Question: I have a huge data file in long format-parts of it supplied below. Each ID can have several rows, where status is the final status. However I need to do the analysis with time varying covariates and hence need to create two new time variables and update the status variable. I've been struggling with this for some time now and I cannot figure out how to do this efficiently as there can be as many as four rows per ID. The time varying variable is 'NUM.AFTER.DIAG'. If 'NUM.AFTER.DIAG==0' then it is easy, where 'time1=0' and 'time2=STATUSDATE'. However when 'NUM.AFTER.DIAG==1' then I need to make a new row where 'time1=0', 'time2=DOB-DATE.DIAG' and 'NUM.AFTER.DIAG=0' and also make sure 'STATUS="B"'. The second row would then be 'time1=time2' from the previous row and 'time2=STATUSDATE-DATE.DIAG-time1' from this row. Equally if there are more rows then the different rows needs to be subtracted from each other. Also if NUM.AFTER.DIAG==0 but there are multiple rows then all extra rows can be deleted.
Any ideas for an efficient solution to this?
I've looked at john Fox unfold command, but it assumes that all the intervals are in wide format to begin with.
Edit: The table as requested. As for the censor variable: "D"=event (death)

'''
structure(list(ID = c(187L, 258L, 265L, 278L, 281L, 281L, 283L,
283L, 284L, 291L, 292L, 292L, 297L, 299L, 305L, 305L, 311L, 311L,
319L, 319L, 319L, 322L, 322L, 329L, 329L, 333L, 333L, 333L, 334L,
334L), STATUS = c("D", "B", "B", "B", "B", "B", "D", "D", "B",
"B", "B", "B", "D", "D", "D", "D", "B", "B", "B", "B", "B", "D",
"D", "B", "B", "D", "D", "D", "D", "D"), STATUSDATE = structure(c(11153,
15034, 15034, 15034, 15034, 15034, 5005, 5005, 15034, 15034,
15034, 15034, 6374, 5005, 7562, 7562, 15034, 15034, 15034, 15034,
15034, 7743, 7743, 15034, 15034, 4670, 4670, 4670, 5218, 5218
), class = "Date"), DATE.DIAG = structure(c(4578, 4609, 4578,
4487, 4670, 4670, 4517, 4517, 4640, 4213, 4397, 4397, 4397, 4487,
4213, 4213, 4731, 4731, 4701, 4701, 4701, 4397, 4397, 4578, 4578,
4275, 4275, 4275, 4456, 4456), class = "Date"), DOB = structure(c(NA,
13010, NA, NA, -1082, -626, 73, 1353, 13679, NA, 1626, 3087,
-626, -200, 2814, 3757, 1930, 3787, 6740, 13528, 14167, 5462,
6557, 7865, 9235, -901, -504, -108, -535, -78), class = "Date"),
NUM.AFTER.DIAG = c(0, 1, 0, 0, 0, 0, 0, 0, 1, 0, 0, 0, 0,
0, 0, 0, 0, 0, 1, 2, 3, 1, 2, 1, 2, 0, 0, 0, 0, 0)), .Names = c("ID",
"STATUS", "STATUSDATE", "DATE.DIAG", "DOB", "NUM.AFTER.DIAG"), row.names = c(NA,
30L), class = "data.frame")
'''
EDIT: I did come up with a solution, although probably not very efficient.
'''
u1<-ddply(p,.(ID),function(x) {
if (x$NUM.AFTER.DIAG==0){
x$time1<-0
x$time2<-x$STATUSDATE-x$DATE.DIAG
x<-x[1,]
}
else {
x<-rbind(x,x[1,])
x<-x[order(x$DOB),]
u<-max(x$NUM.AFTER.DIAG)
x$NUM.AFTER.DIAG<-0:u
x$time1[1]<-0
x$time2[1:(u)]<-x$DOB[2:(u+1)]-x$DATE.DIAG[2:(u+1)]
x$time2[u+1]<-x$STATUSDATE[u]-x$DATE.DIAG[u]
x$time1[2:(u+1)]<-x$time2[1:u]
x$STATUS[1:u]<-"B"
}
x
}
)
'''
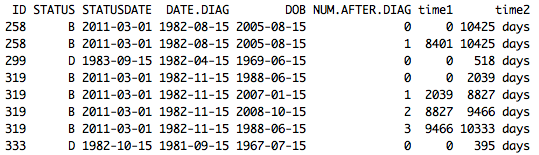
Answer: Ok, I've tried something, but I'm not sure I understand your transformation process entirely, so let me know if there are some mistakes. In general 'ddply' will be slow (even when '.parallel = TRUE'), when there are many individuals, mainly because at the end it has to bring all the data sets of all individuals together and 'rbind' (or 'rbind.fill') them, which takes forever for a multitude of 'data.frame' objects.
So here's a suggestion, where 'dat.orig' is your toy data set:
I would first split the task in two:
1) 'NUM.AFTER.DIAG == 0'
2) 'NUM.AFTER.DIAG == 1'
1) It seems that if 'NUM.AFTER.DIAG == 0', except of calculating time2 and extract first row if an ID occurs more than once (like ID 333), there is not much to do in part 1):
'''
## erase multiple occurences
dat <- dat.orig[!(duplicated(dat.orig$ID) & dat.orig$NUM.AFTER.DIAG == 0), ]
dat0 <- dat[dat$NUM.AFTER.DIAG == 0, ]
dat0$time1 <- 0
dat0$time2 <- difftime(dat0$STATUSDATE, dat0$DATE.DIAG, unit = "days")
time.na <- is.na(dat0$DOB)
dat0$time1[time.na] <- dat0$time2[time.na] <- NA
> dat0
ID STATUS STATUSDATE DATE.DIAG DOB NUM.AFTER.DIAG time1 time2
1 187 D 2000-07-15 1982-07-15 <NA> 0 NA NA days
3 265 B 2011-03-01 1982-07-15 <NA> 0 NA NA days
4 278 B 2011-03-01 1982-04-15 <NA> 0 NA NA days
5 281 B 2011-03-01 1982-10-15 1967-01-15 0 0 10364 days
7 283 D 1983-09-15 1982-05-15 1970-03-15 0 0 488 days
10 291 B 2011-03-01 1981-07-15 <NA> 0 NA NA days
11 292 B 2011-03-01 1982-01-15 1974-06-15 0 0 10637 days
13 297 D 1987-06-15 1982-01-15 1968-04-15 0 0 1977 days
14 299 D 1983-09-15 1982-04-15 1969-06-15 0 0 518 days
15 305 D 1990-09-15 1981-07-15 1977-09-15 0 0 3349 days
17 311 B 2011-03-01 1982-12-15 1975-04-15 0 0 10303 days
26 333 D 1982-10-15 1981-09-15 1967-07-15 0 0 395 days
29 334 D 1984-04-15 1982-03-15 1968-07-15 0 0 762 days
'''
2) is a little trickier, but all you actually have to do is insert one more row and calculate the time variables:
'''
## create subset with relevant observations
dat.unfold <- dat[dat$NUM.AFTER.DIAG != 0, ]
## compute time differences
time1 <- difftime(dat.unfold$DOB, dat.unfold$DATE.DIAG, unit = "days")
time1[time1 < 0] <- 0
time2 <- difftime(dat.unfold$STATUSDATE, dat.unfold$DATE.DIAG, unit = "days")
## calculate indices for individuals
n.obs <- daply(dat.unfold, .(ID), function(z) max(z$NUM.AFTER.DIAG) + 1)
df.new <- data.frame(ID = rep(unique(dat.unfold$ID), times = n.obs))
rle.new <- rle(df.new$ID)
ind.last <- cumsum(rle.new$lengths)
ind.first <- !duplicated(df.new$ID)
ind.first.w <- which(ind.first)
ind.second <- ind.first.w + 1
ind2.to.last <- unlist(sapply(seq_along(ind.second),
function(z) ind.second[z]:ind.last[z]))
## insert time variables
df.new$time2 <- df.new$time1 <- NA
df.new$time1[ind.first] <- 0
df.new$time1[!ind.first] <- time1
df.new$time2[!ind.first] <- time2
df.new$time2[ind2.to.last - 1] <- time1
'''
this gives me:
'''
> df.new
ID time1 time2
1 258 0 8401
2 258 8401 10425
3 284 0 9039
4 284 9039 10394
5 319 0 2039
6 319 2039 8827
7 319 8827 9466
8 319 9466 10333
9 322 0 1065
10 322 1065 2160
11 322 2160 3346
12 329 0 3287
13 329 3287 4657
14 329 4657 10456
'''
This should work for the 'STATUS' variable and the other variables in similar fashion.
When both steps are working separately, you just have to do one 'rbind' step at the end.